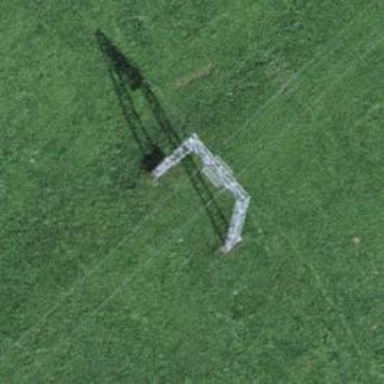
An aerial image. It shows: Pylon used for aerialway.